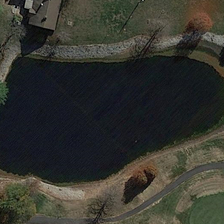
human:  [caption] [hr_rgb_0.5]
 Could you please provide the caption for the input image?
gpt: there is a pond in the middle of the land .

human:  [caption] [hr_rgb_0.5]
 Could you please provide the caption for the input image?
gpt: there is a pond in the middle of the land .

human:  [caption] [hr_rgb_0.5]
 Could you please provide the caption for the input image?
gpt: there is a grey roof around the pond .

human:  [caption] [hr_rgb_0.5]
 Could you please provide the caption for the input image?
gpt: there is a grey roof around the pond .

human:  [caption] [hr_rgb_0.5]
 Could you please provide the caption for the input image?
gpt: there is a pond in the middle of the land .